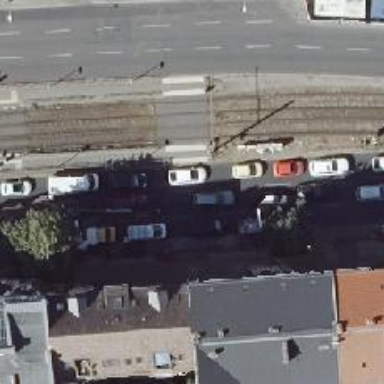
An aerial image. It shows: Asphalt footpath with unmarked crossing.